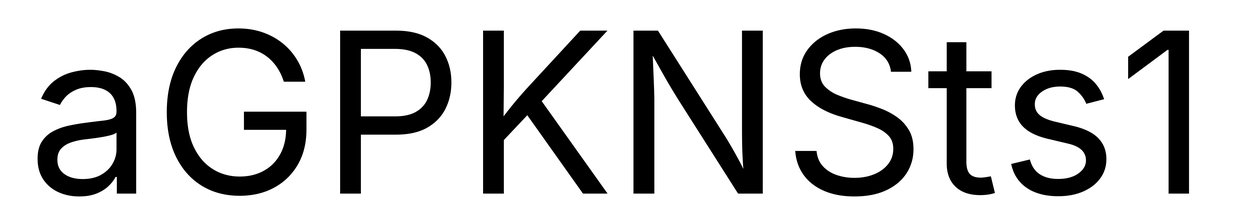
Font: Inter_Regular